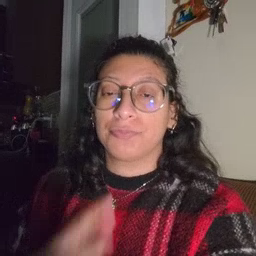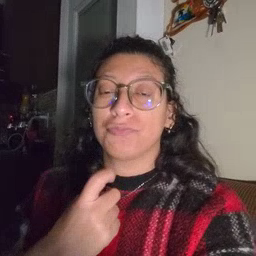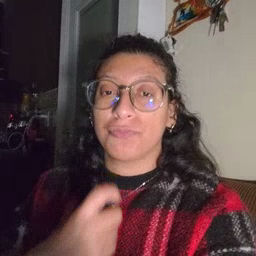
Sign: red